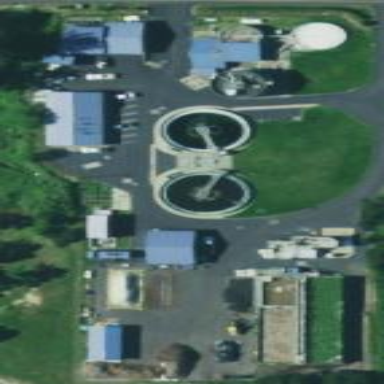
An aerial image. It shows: Wastewater plant.